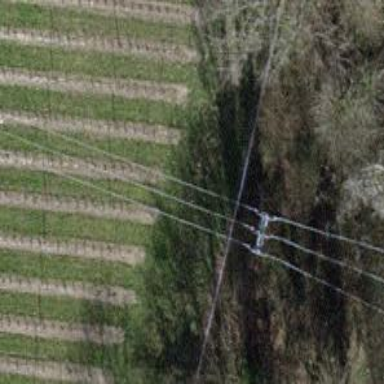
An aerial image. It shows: Minor power line.